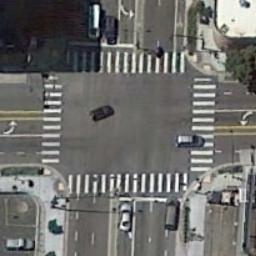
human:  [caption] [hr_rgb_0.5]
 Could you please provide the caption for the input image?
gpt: There are several cars at the intersection .

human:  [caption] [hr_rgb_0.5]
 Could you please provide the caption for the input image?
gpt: There are many moving and waiting vehicles on the road at the intersection .

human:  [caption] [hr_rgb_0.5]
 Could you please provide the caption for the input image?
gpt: An intersection has some crosswalks and normal traffic .

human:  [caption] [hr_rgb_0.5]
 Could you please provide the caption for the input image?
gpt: There are only a few cars at the intersection .

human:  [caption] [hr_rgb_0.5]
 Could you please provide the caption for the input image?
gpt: An intersection with white crosswalks and some cars .